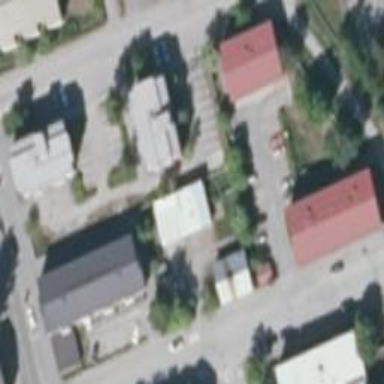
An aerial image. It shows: Residential area.